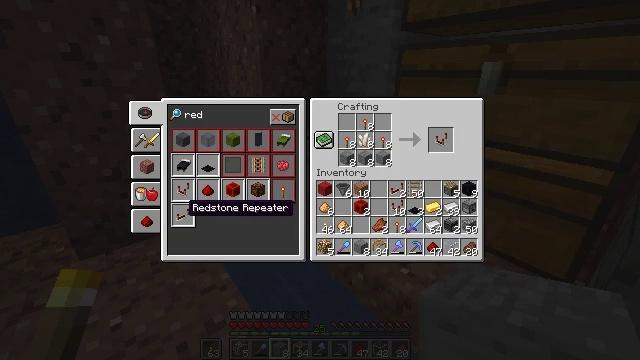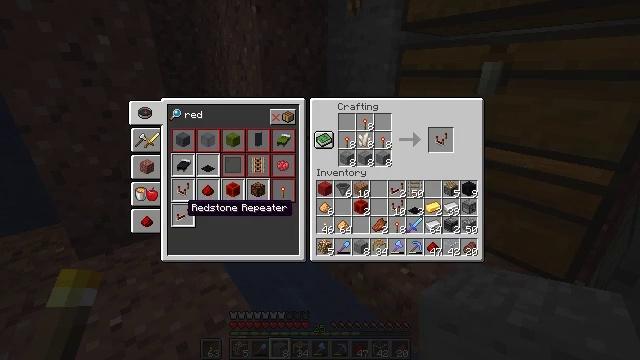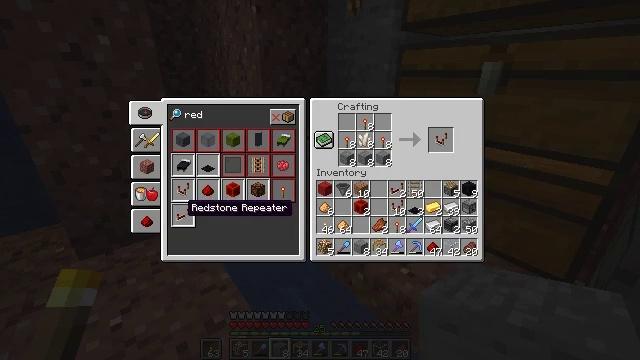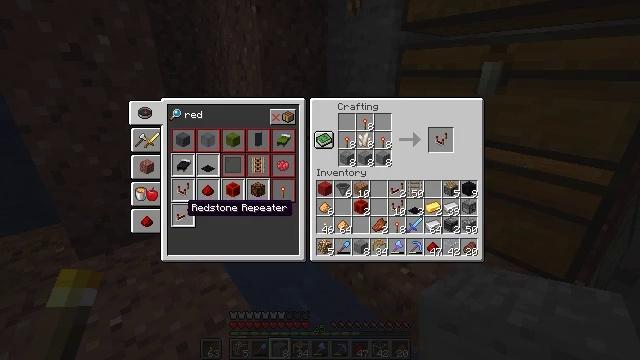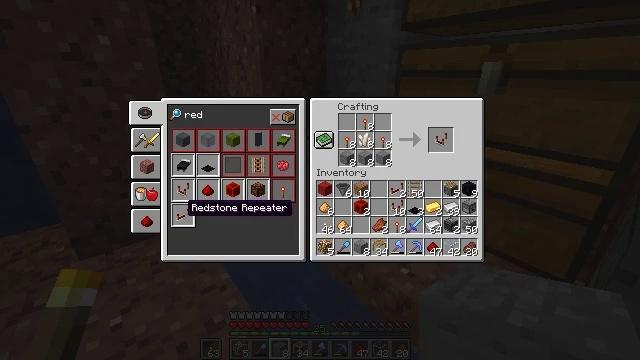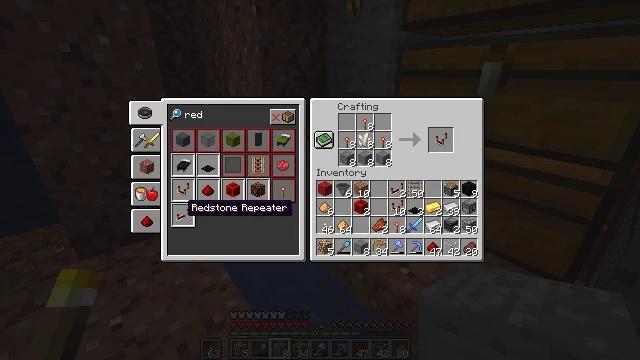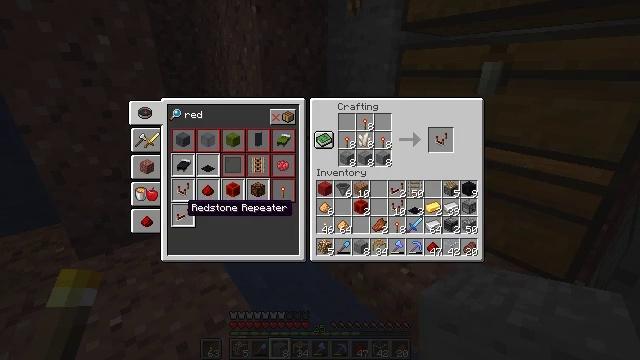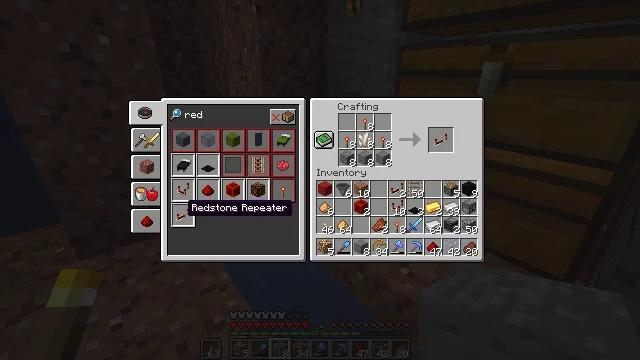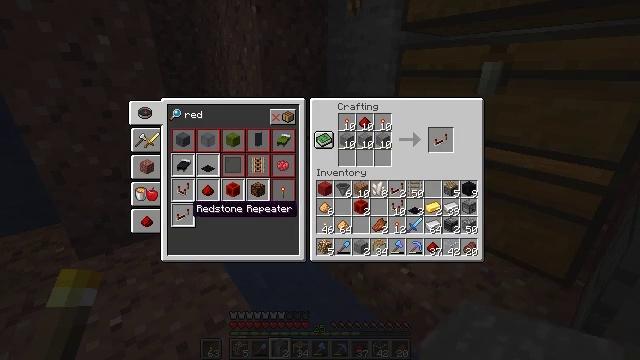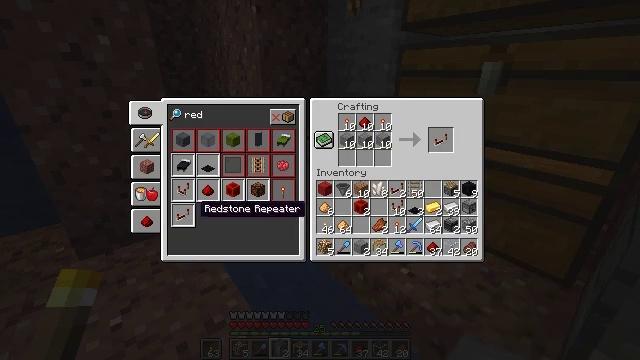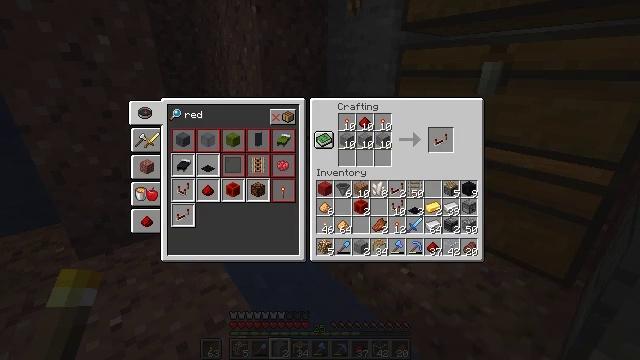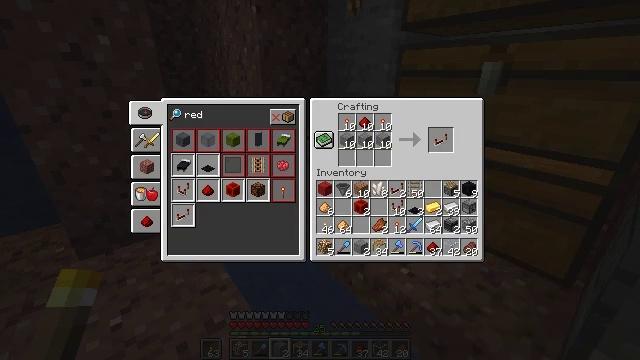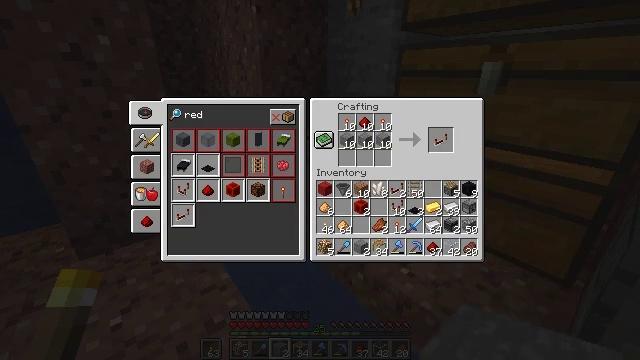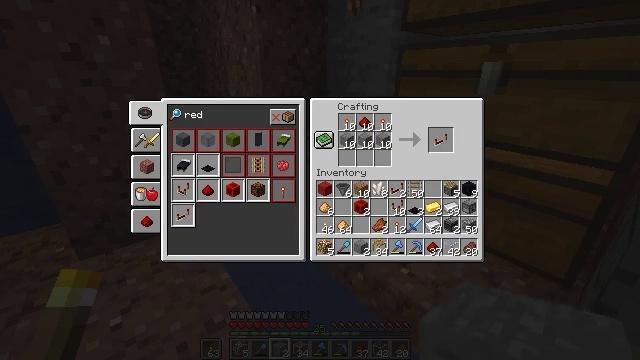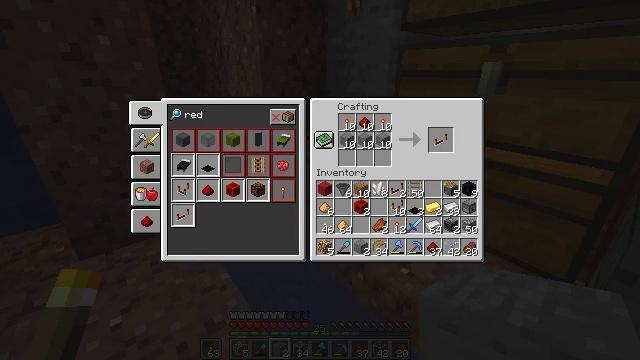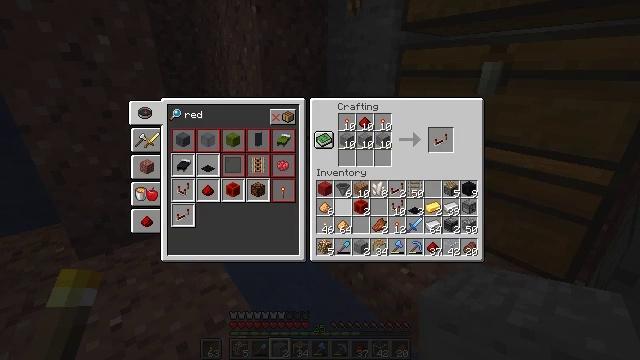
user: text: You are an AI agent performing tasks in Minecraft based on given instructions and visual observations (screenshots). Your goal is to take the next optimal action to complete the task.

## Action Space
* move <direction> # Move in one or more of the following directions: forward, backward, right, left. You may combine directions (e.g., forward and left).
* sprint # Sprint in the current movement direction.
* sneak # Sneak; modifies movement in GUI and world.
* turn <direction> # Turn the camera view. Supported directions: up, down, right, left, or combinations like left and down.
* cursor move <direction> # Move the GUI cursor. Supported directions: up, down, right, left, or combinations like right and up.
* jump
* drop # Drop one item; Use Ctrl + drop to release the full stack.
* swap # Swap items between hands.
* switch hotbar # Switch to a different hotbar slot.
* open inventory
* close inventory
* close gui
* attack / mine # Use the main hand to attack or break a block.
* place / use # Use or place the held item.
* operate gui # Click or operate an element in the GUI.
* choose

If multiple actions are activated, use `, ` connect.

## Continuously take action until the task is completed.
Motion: motion action
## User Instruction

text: Use the crafting table interface to craft a repeater.
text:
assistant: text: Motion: sneak
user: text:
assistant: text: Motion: sneak, operate gui
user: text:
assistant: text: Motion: sneak, operate gui
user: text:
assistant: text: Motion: sneak
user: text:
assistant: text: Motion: sneak
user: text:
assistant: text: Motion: sneak
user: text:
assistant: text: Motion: sneak
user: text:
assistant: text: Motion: sneak
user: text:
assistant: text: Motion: sneak, cursor move right
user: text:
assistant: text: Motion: sneak, cursor move right
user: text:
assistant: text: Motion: sneak, cursor move right
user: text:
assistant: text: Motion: sneak, cursor move right
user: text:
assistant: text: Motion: sneak, cursor move right
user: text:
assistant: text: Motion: sneak, cursor move right
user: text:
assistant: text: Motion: sneak, cursor move right and up
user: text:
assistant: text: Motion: sneak, cursor move right
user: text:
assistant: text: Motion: sneak, cursor move right and up
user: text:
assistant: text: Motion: sneak, cursor move right and up
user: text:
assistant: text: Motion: sneak, cursor move up
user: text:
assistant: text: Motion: sneak
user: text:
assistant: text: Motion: sneak, cursor move up
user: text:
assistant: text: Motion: sneak
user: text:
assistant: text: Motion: sneak
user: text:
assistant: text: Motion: sneak
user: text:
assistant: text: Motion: sneak
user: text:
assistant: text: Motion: sneak
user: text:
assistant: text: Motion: sneak
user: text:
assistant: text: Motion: sneak
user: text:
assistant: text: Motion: sneak
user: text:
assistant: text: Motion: sneak